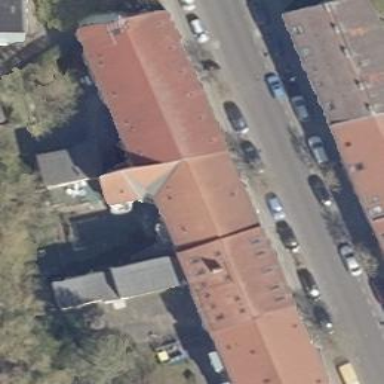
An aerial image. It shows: Image showing building with apartments.